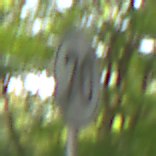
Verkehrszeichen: EndeGeschwindigkeit70
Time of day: MorningAfternoon
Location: Outdoor (RoadRail)
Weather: Clear
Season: NotSpecified
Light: Natural